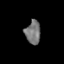
Tissue: lung
Cell type: Myeloid cells
Senescence score: 0.2411
Nuclear area (px): 353
Mean DAPI intensity: 115.926